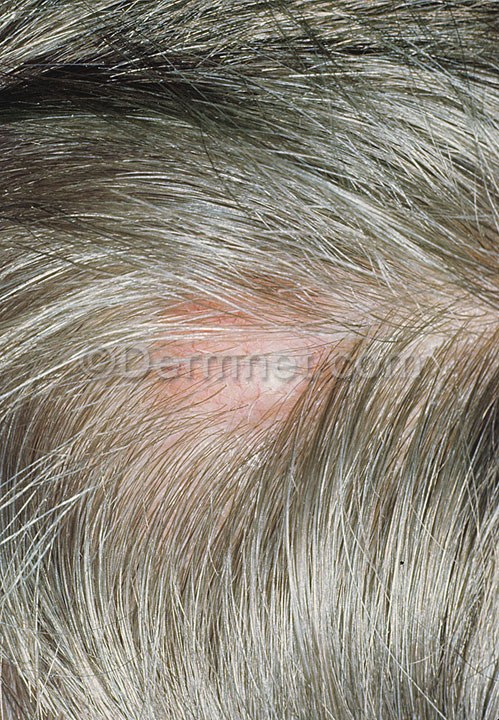
Disease: Actinic Keratosis Basal Cell Carcinoma and other Malignant Lesions